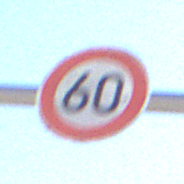
Verkehrszeichen: Geschwindigkeit60
Umgebung: Outdoor, RoadRail
Tageszeit: Midday
Wetter: Clear
Licht: Natural
Jahreszeit: Summer
Kontrast: HighContrast